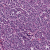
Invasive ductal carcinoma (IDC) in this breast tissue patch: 1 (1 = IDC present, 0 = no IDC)